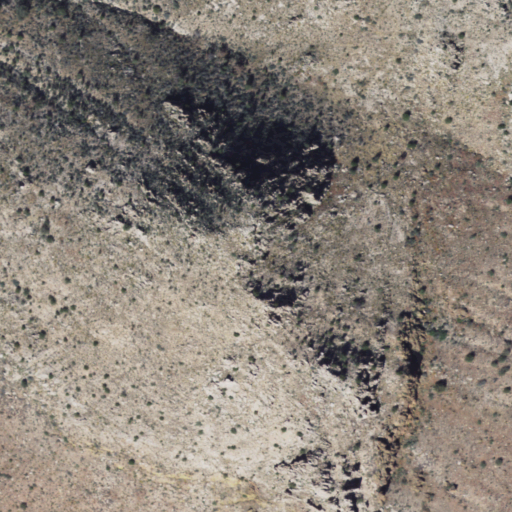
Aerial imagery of mountain in Arizona named Diamond Bar Peak containing only shrub